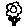
Label: flower